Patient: sex M, age 26
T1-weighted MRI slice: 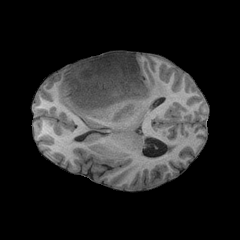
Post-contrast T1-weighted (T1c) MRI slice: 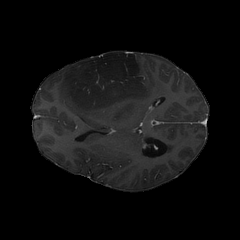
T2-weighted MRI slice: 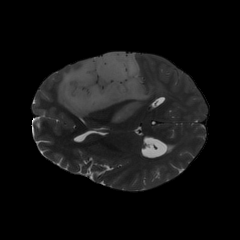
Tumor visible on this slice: yes
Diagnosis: Astrocytoma, IDH-mutant
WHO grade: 3